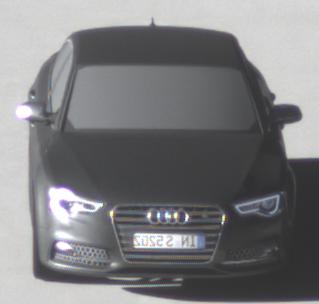
Make: Audi
Model: S5
Detailed model: F5
Model produced from: 2016
Model produced until: 2019
Doors: 2
Color: gray
Road condition: dry road
Daytime: sunrise or sunset
Contrast: high contrast